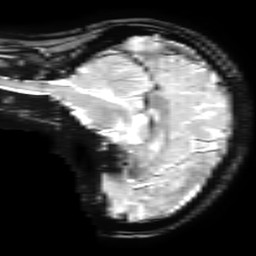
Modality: T2starw
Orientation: sagittal
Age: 23
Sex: female
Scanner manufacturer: ge
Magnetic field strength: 3 T
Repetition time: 0.65 s
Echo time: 0.02 s